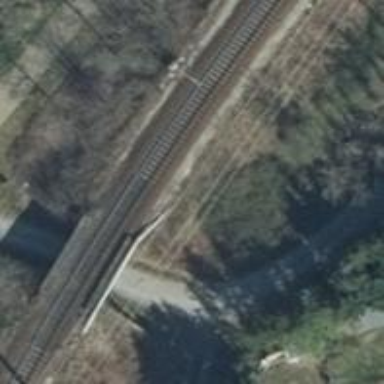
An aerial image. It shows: Railway bridge with electrified contact lines.